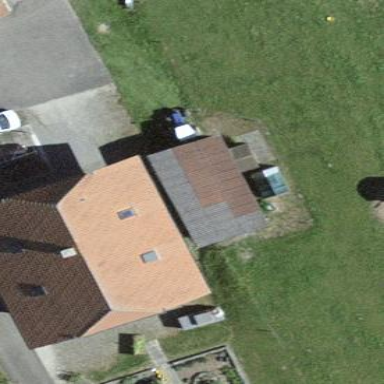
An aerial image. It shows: Barn.